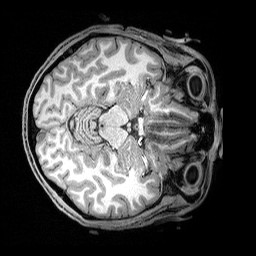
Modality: T1w
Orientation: axial
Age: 34
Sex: male
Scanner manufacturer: siemens
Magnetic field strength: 3 T
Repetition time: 2.5 s
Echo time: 0.00369 s